Field crop: tomato
Growth stage: 1
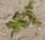
Species: portulaca